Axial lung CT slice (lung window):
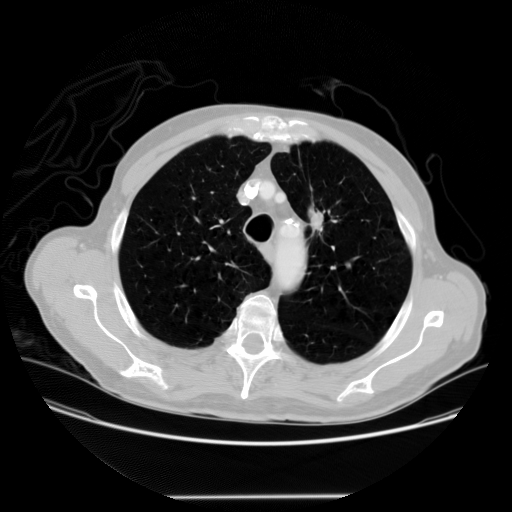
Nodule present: yes
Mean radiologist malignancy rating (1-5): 4.25